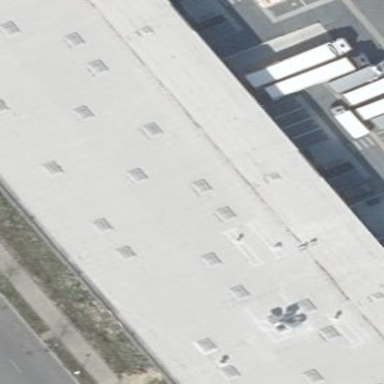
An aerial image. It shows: Commercial building.